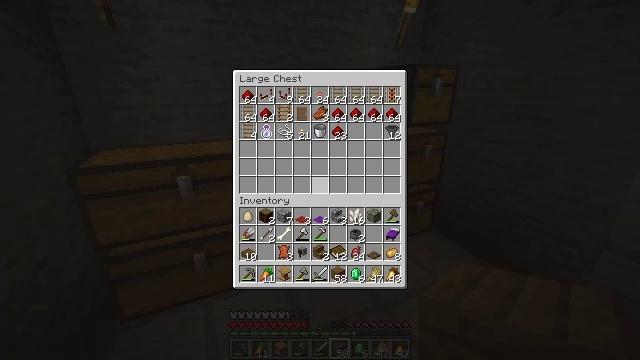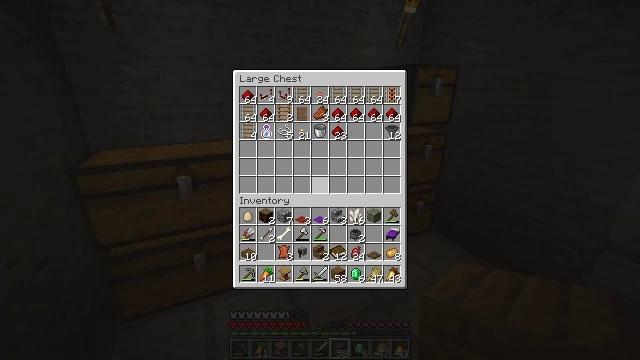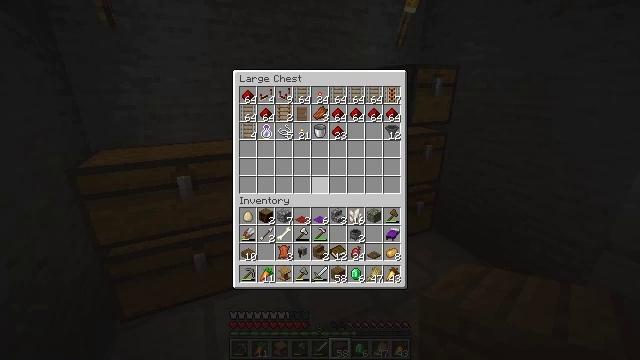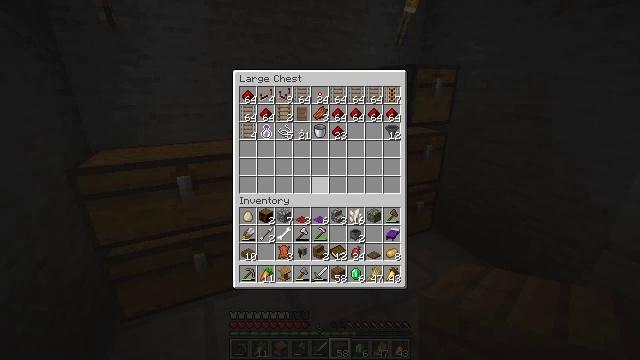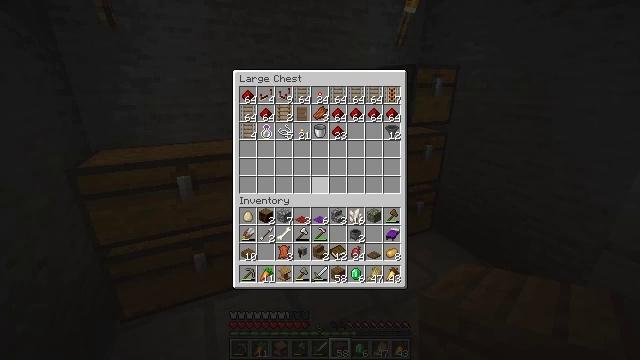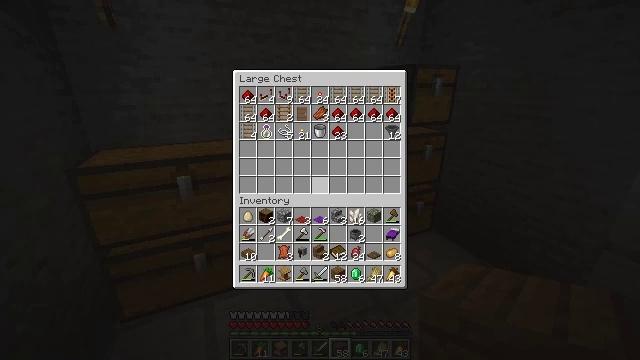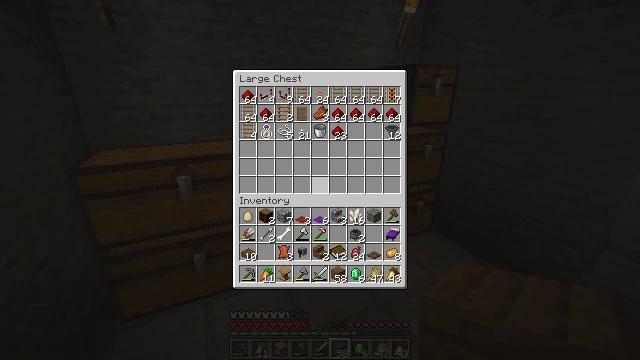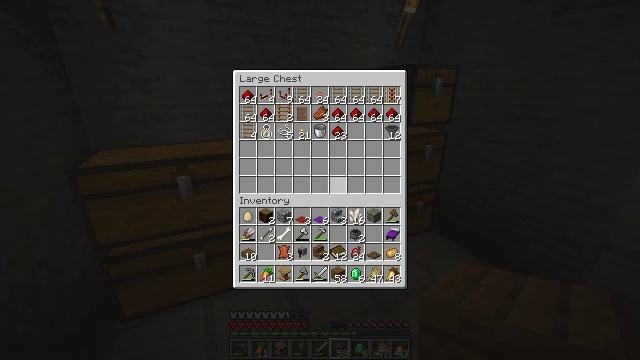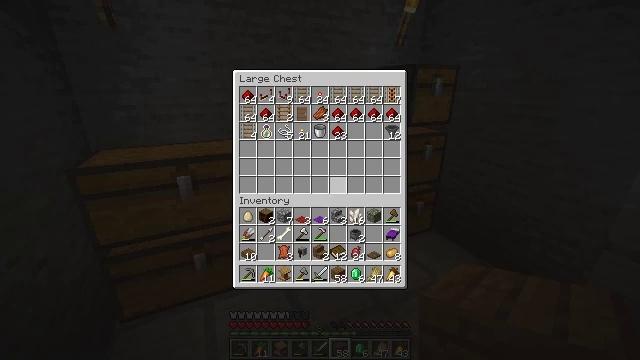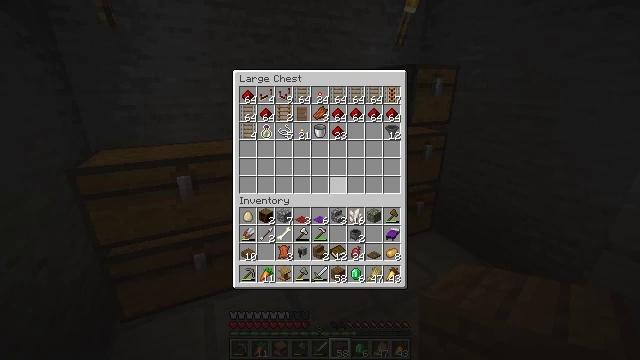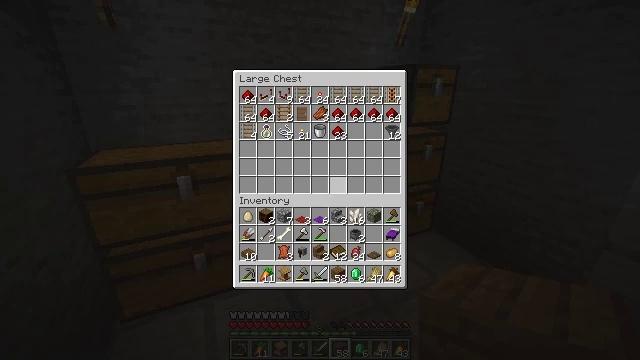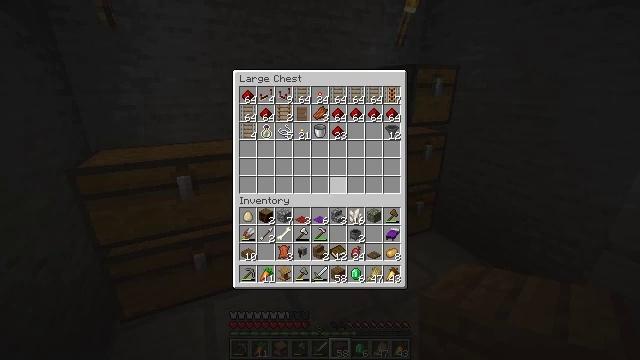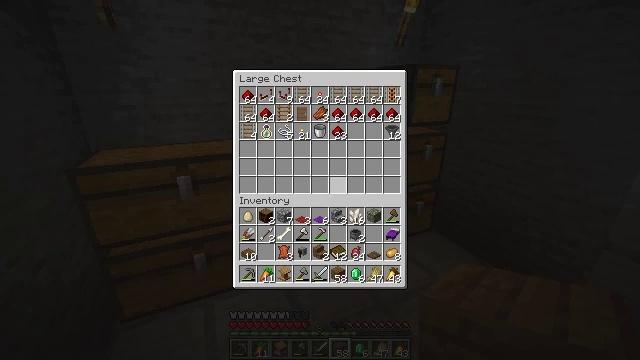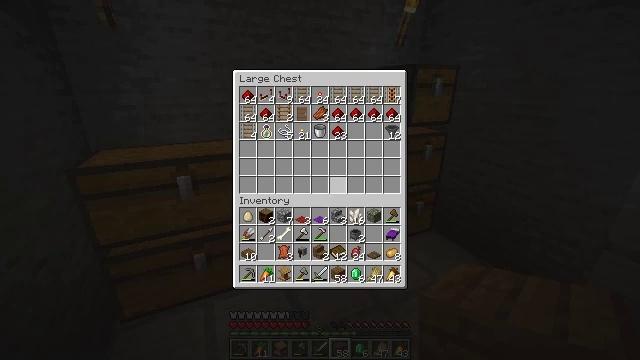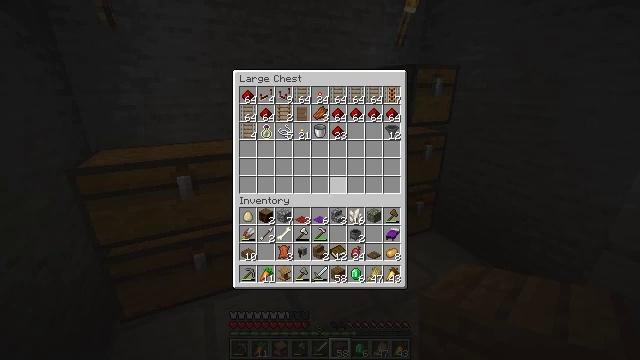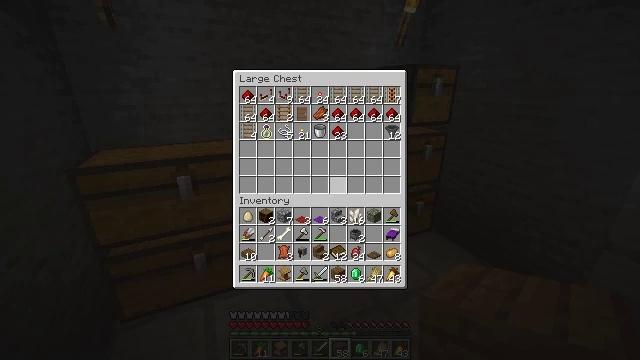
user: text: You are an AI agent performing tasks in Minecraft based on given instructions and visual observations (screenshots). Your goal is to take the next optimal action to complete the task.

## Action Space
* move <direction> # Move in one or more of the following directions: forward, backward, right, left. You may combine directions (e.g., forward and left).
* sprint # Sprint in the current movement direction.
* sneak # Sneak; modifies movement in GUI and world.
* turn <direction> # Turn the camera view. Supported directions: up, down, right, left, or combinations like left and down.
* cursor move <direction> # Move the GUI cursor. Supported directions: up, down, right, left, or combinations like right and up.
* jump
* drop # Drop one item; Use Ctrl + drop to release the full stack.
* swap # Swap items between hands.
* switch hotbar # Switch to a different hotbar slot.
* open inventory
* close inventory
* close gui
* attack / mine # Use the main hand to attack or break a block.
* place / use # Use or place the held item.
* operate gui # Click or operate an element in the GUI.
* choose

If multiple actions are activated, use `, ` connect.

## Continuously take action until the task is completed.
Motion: motion action
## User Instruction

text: Mine bamboo with your hand.
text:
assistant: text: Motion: no_op
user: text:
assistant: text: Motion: no_op
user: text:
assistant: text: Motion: no_op
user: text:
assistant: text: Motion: no_op
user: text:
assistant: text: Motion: no_op
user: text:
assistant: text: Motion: no_op
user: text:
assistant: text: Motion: no_op
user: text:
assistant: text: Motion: no_op
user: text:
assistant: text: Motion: no_op
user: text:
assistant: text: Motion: no_op
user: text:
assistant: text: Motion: no_op
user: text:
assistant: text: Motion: no_op
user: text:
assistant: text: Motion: no_op
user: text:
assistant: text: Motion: no_op
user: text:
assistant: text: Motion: no_op
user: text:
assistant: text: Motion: no_op
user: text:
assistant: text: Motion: no_op
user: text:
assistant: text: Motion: turn right
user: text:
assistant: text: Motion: turn right and up
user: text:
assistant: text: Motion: turn right and up
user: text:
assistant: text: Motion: turn right and up
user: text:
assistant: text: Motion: turn right and up
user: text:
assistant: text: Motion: turn right and up
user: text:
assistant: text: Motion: turn up
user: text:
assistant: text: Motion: no_op
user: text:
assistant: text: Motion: no_op
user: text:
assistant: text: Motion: no_op
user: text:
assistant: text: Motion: use / place
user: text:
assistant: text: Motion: use / place
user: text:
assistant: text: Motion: use / place